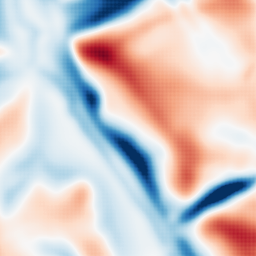
Category: multiscale
Decomposition family: dog
Decomposition parameters: sigma_low: 5
sigma_high: 20
Upsampling method: sinc_blackman
Upsampling parameters: scale: 2
kernel_size: 4
Upsampling scale: 2